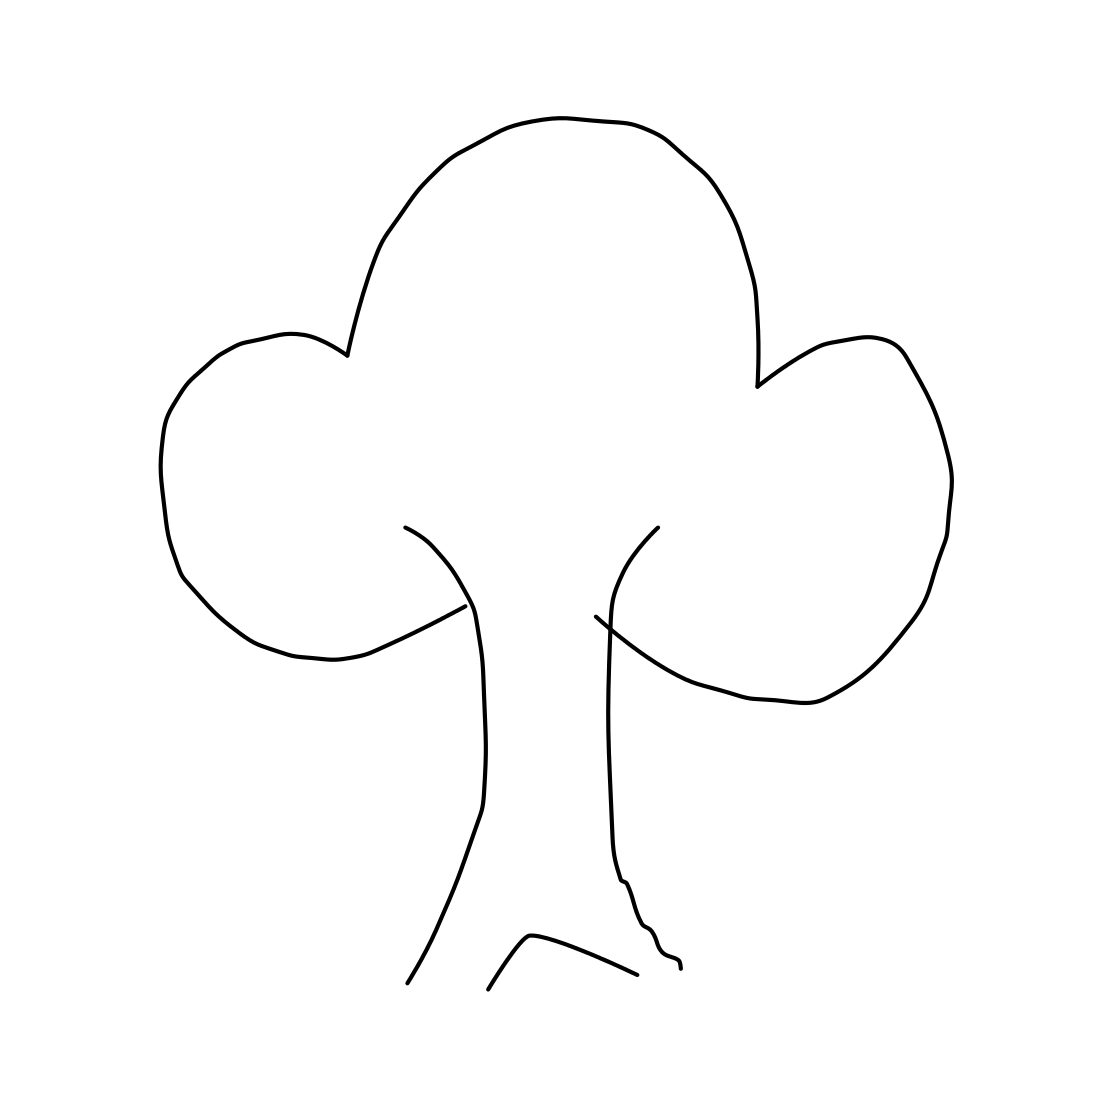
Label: tree